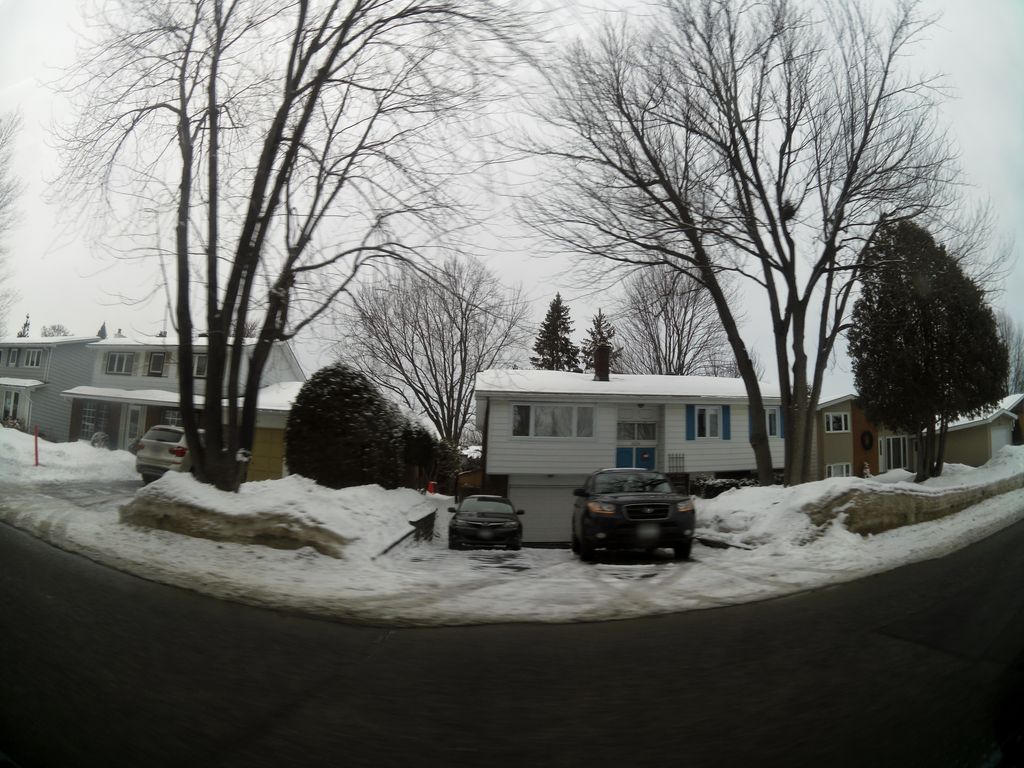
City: ottawa-gatineau